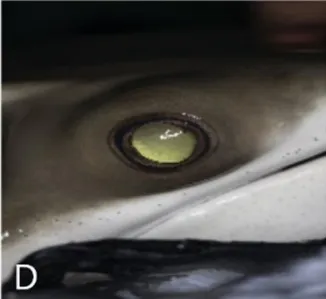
3.75 years following completion of treatment (D) Mild axial fibrosis, resolution of previous anterior synechia and dyscoria, focal posterior synechia at 1 o'clock position, incipient axial anterior cortical cataract (not pictured).
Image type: medical_photograph (other_medical_photograph)